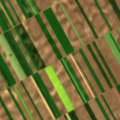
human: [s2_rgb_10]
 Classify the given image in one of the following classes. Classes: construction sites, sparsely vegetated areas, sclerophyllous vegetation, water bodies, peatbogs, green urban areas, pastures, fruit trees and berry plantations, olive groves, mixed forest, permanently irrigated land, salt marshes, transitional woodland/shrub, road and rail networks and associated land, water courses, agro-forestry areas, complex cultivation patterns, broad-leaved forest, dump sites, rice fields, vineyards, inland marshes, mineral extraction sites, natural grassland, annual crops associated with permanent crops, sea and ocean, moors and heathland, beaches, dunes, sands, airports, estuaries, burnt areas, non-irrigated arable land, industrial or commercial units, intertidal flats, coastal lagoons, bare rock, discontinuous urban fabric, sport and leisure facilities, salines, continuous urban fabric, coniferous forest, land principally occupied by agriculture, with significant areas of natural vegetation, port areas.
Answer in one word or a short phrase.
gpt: non-irrigated arable land